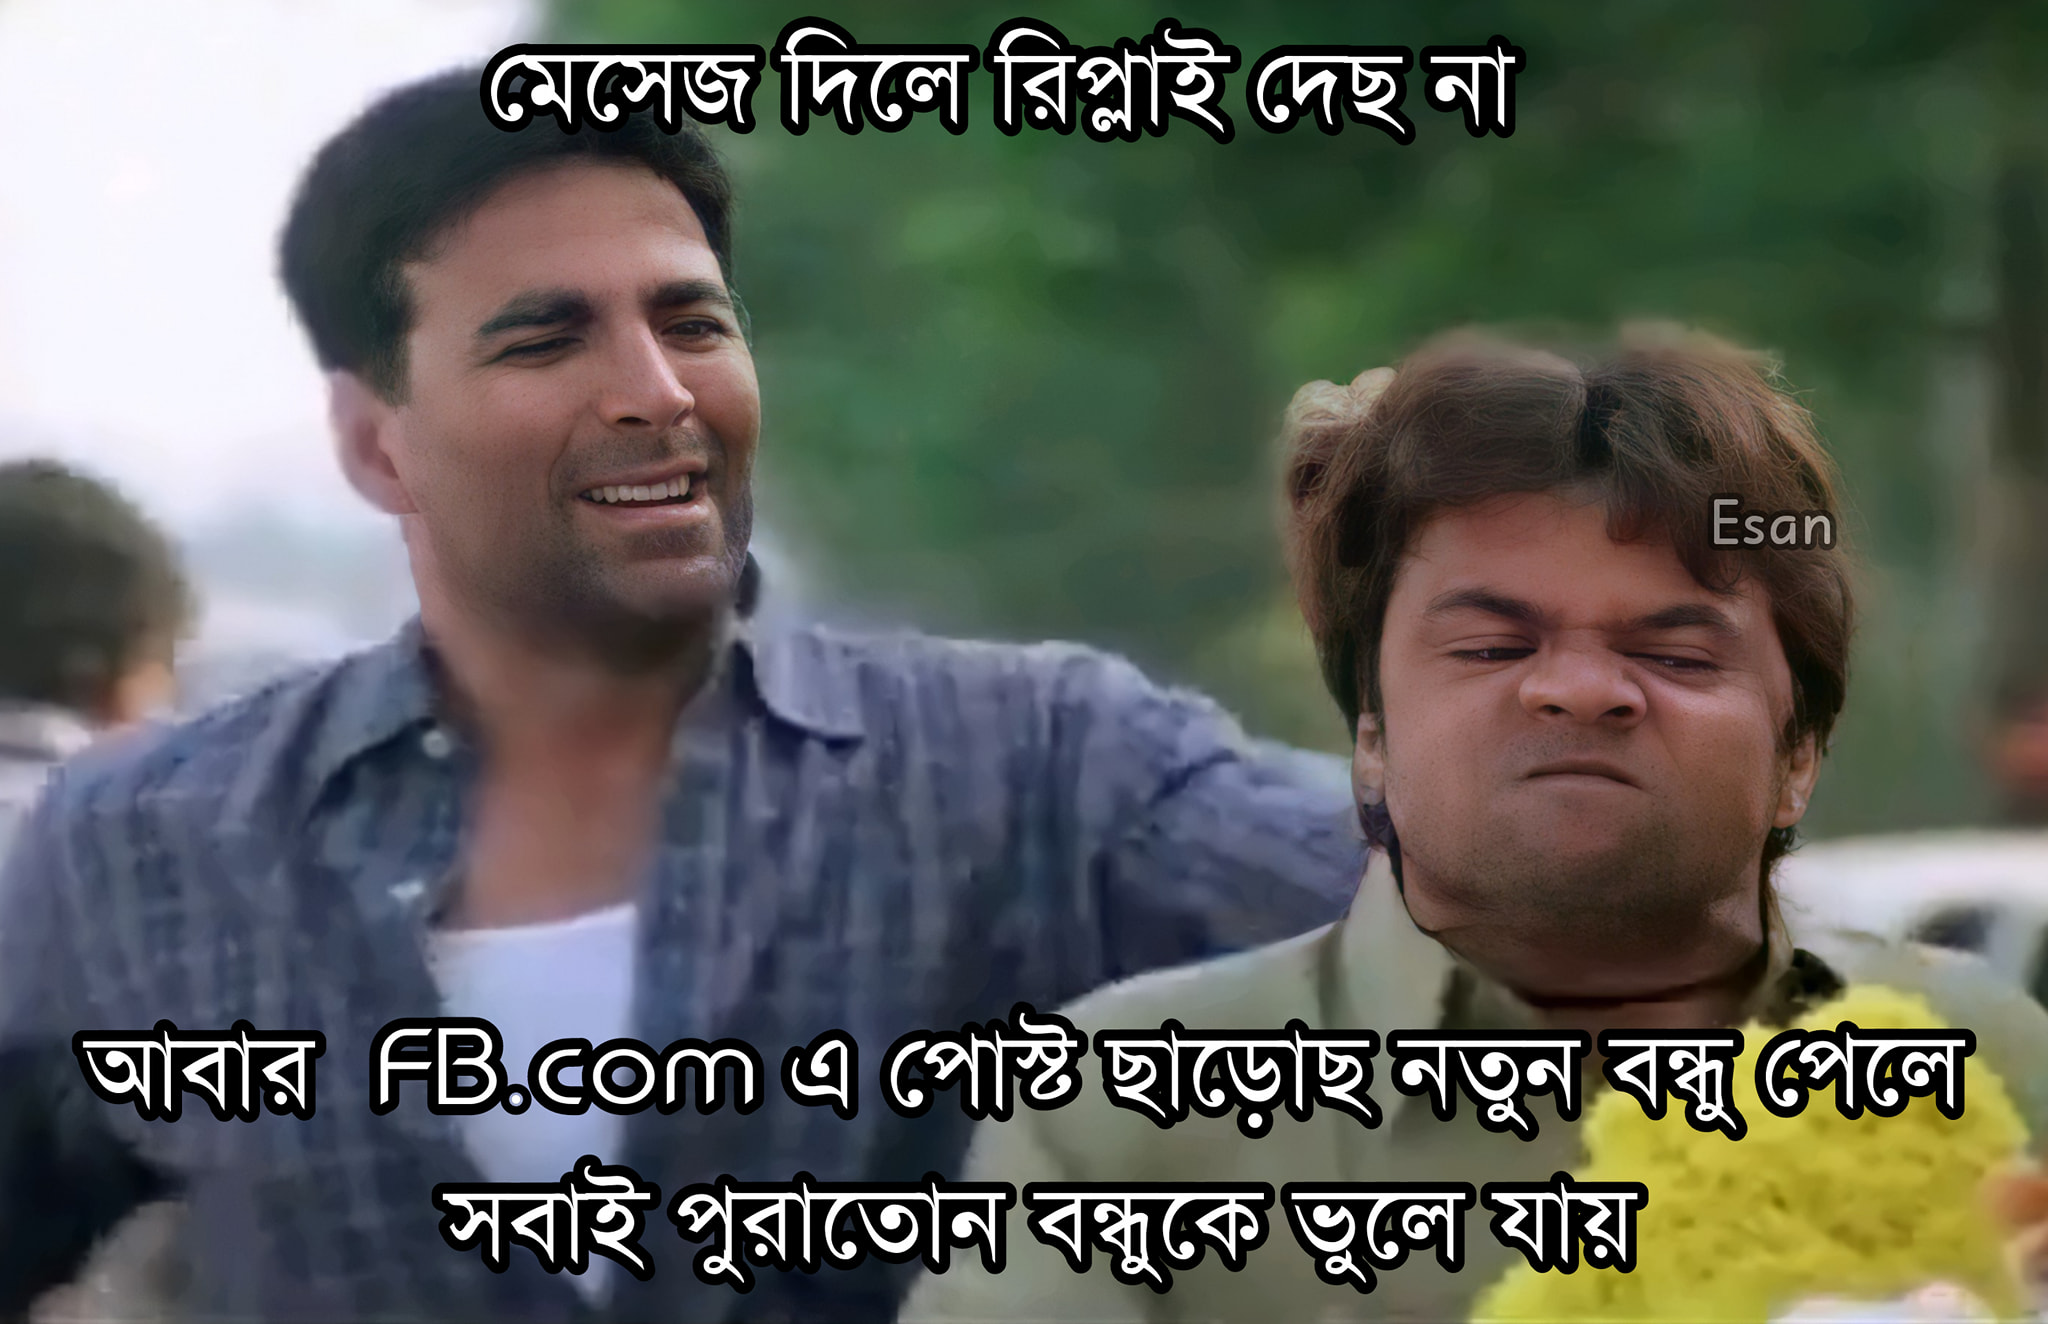
Caption: মেসেজ দিলে রিপ্লাই দেছ না     আবার FB.com  এ পোস্ট ছাড়োছ নতুন বন্ধু পেলে সবাই পুরাতোন বন্ধুকে ভুলে যায়
Label: non-hate